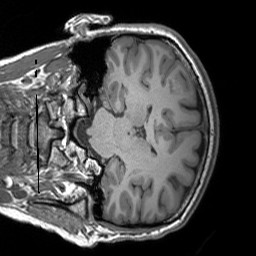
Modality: T1w
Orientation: coronal
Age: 19
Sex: female
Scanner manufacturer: siemens
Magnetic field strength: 3 T
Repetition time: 1.9 s
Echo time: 0.00252 s